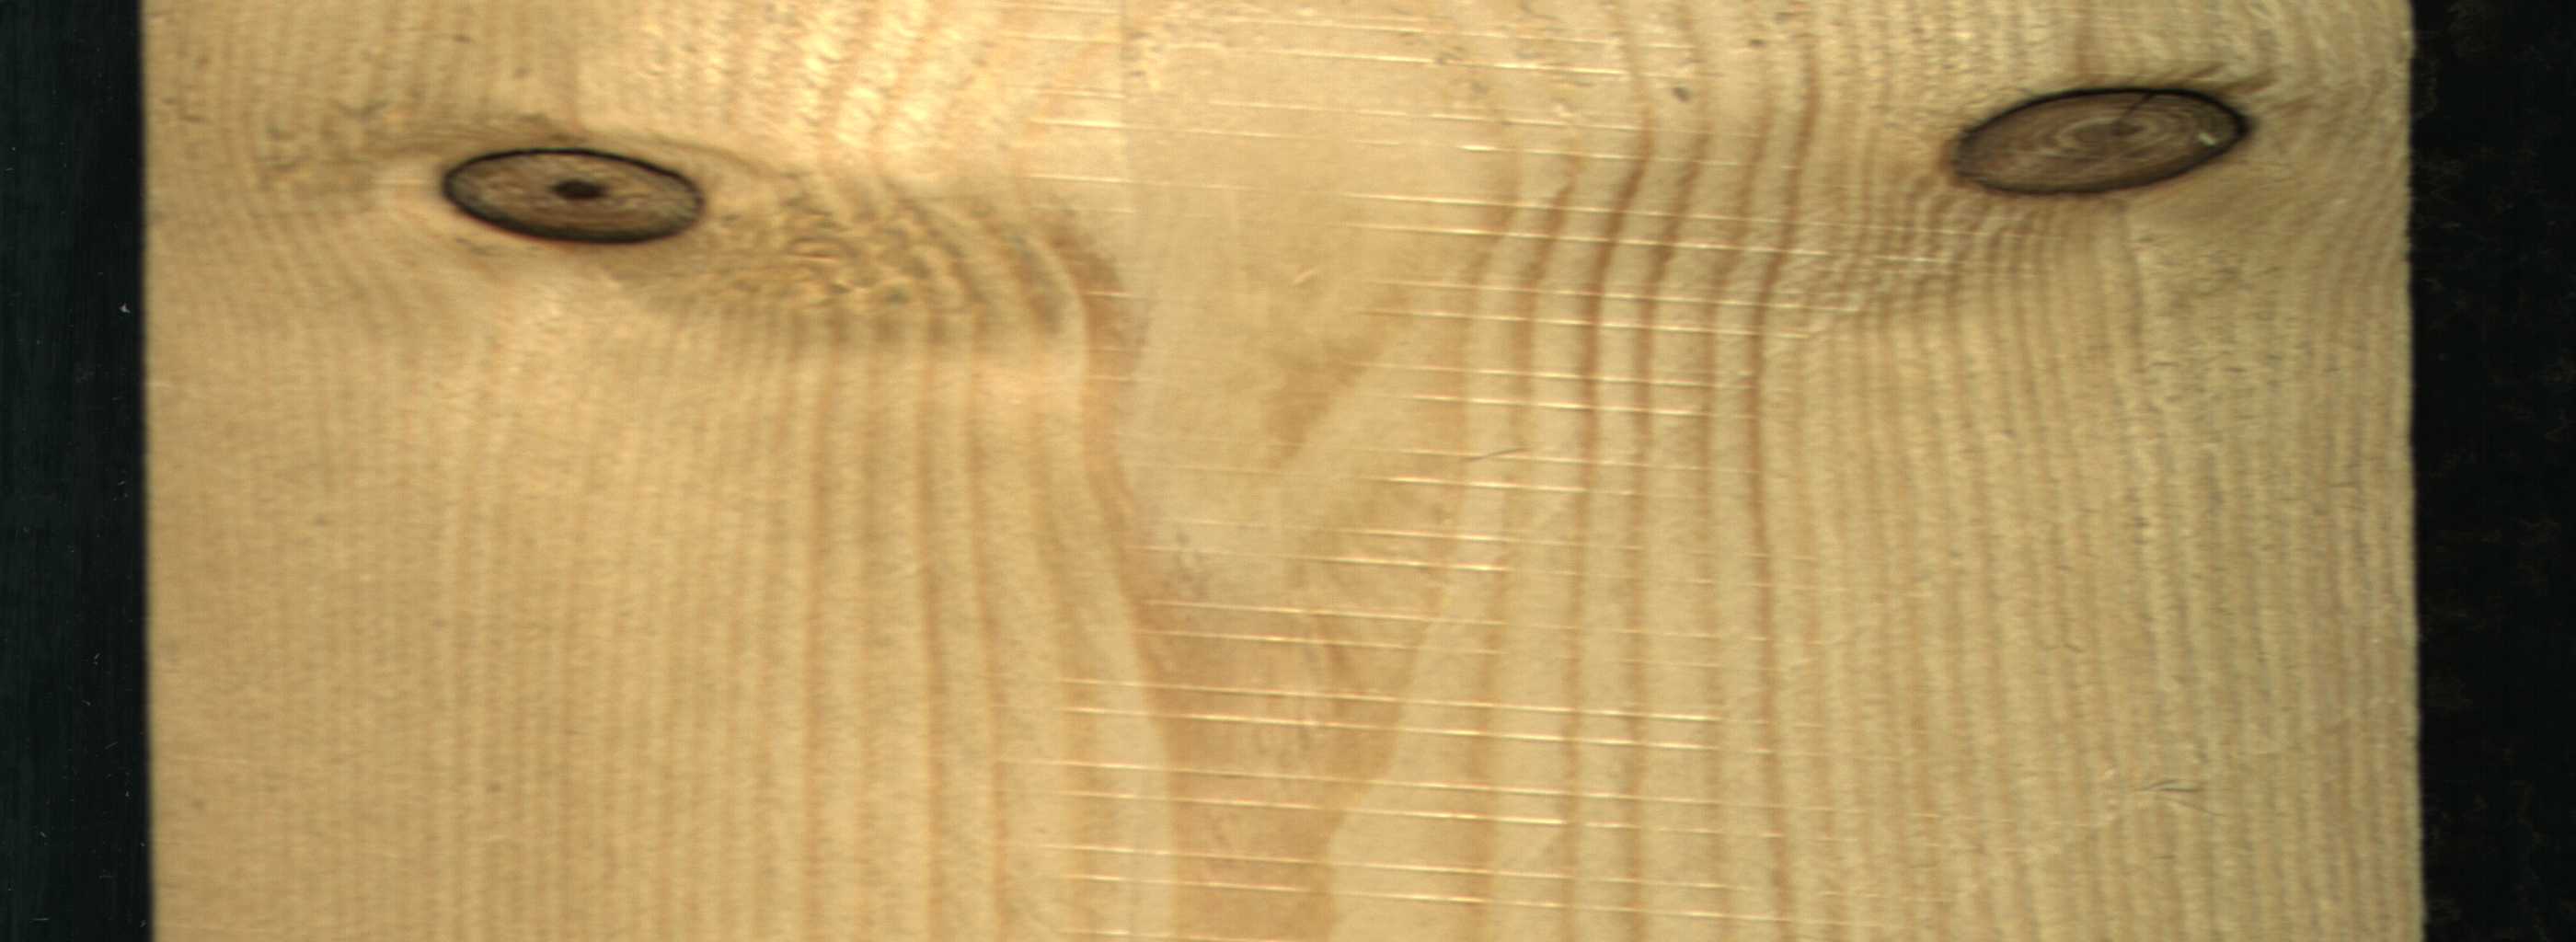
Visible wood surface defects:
Dead_Knot
Dead_Knot